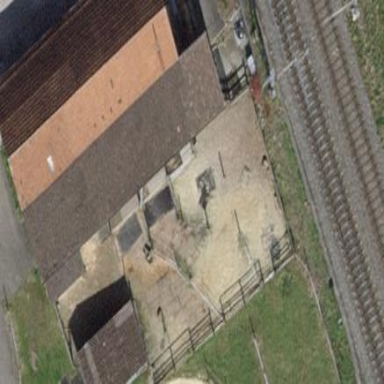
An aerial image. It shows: Stable.